Interaction volume radius: 10 \u00c5
Interaction volume height: 15 \u00c5
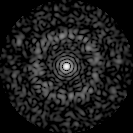
Disorder parameter: 0.8332